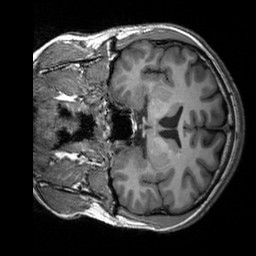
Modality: T1w
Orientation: coronal
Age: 29
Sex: male
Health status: healthy
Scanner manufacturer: siemens
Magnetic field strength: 3 T
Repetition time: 2.3 s
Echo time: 0.00303 s